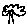
Label: tree